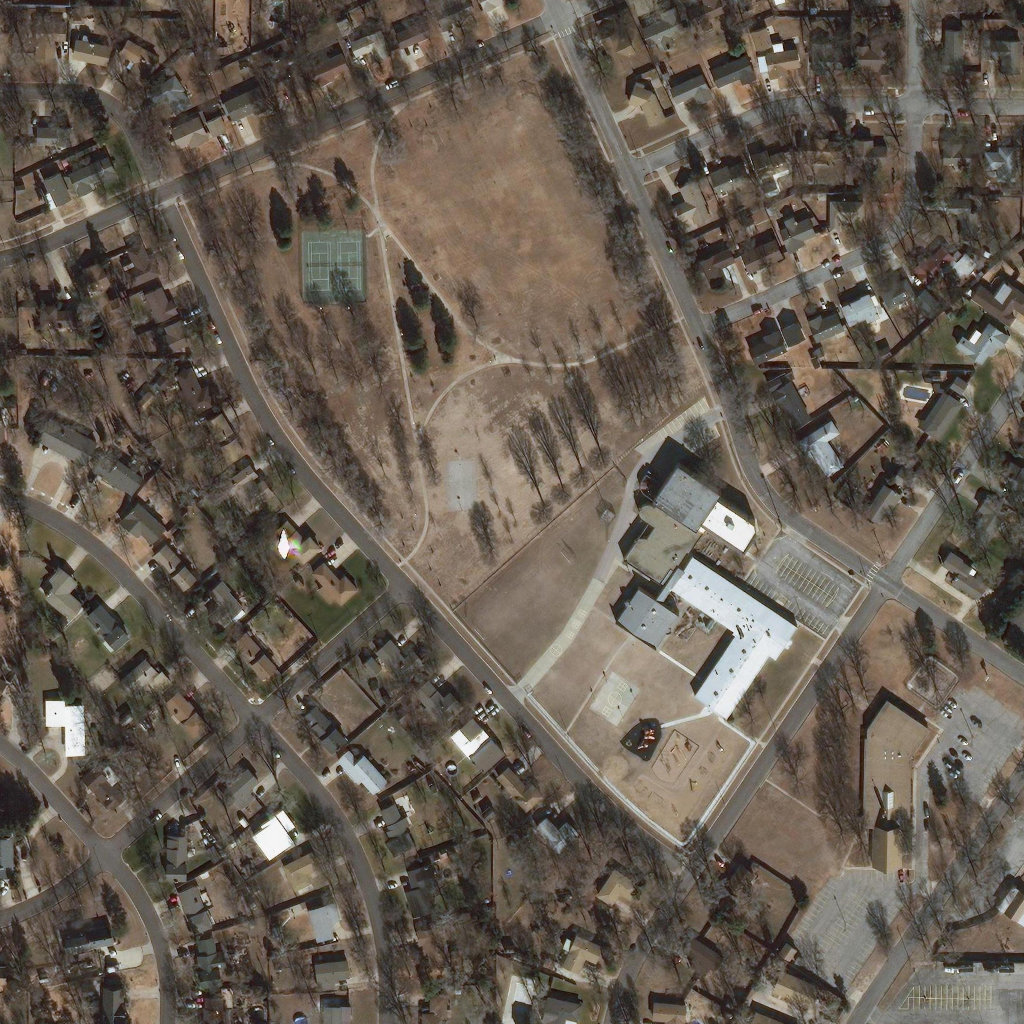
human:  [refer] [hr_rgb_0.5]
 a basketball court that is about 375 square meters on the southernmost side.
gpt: <box>[[57, 65, 62, 70, 0]]</box>